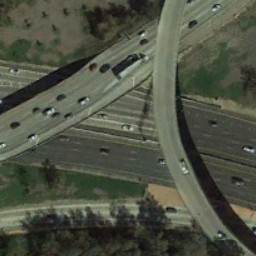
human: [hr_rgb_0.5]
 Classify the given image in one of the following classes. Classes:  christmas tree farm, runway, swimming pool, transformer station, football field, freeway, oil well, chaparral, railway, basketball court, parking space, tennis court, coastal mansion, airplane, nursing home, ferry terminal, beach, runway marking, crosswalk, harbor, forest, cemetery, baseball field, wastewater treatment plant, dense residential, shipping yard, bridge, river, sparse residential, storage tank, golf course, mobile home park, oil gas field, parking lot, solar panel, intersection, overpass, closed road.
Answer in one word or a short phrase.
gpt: overpass